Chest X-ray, PA view. Patient: 53 years old, sex F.
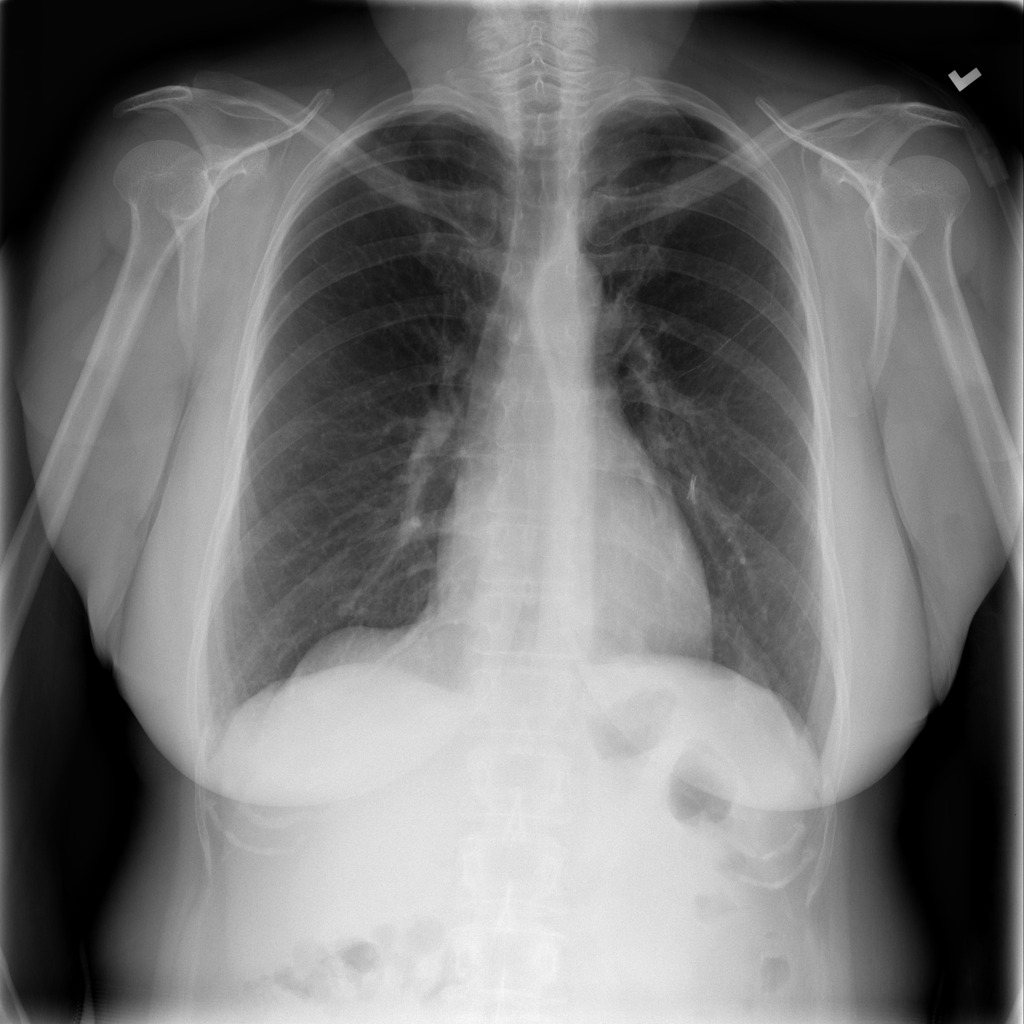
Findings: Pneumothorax